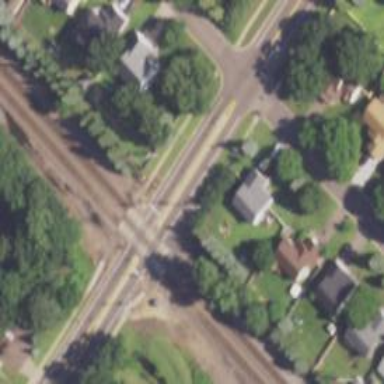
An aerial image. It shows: Railway crossing.